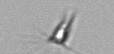
Label: Calciopappus